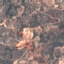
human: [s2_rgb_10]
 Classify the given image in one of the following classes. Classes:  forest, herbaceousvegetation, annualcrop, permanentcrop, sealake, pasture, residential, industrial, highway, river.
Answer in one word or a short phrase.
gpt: HerbaceousVegetation